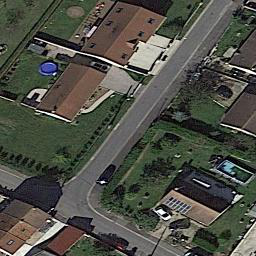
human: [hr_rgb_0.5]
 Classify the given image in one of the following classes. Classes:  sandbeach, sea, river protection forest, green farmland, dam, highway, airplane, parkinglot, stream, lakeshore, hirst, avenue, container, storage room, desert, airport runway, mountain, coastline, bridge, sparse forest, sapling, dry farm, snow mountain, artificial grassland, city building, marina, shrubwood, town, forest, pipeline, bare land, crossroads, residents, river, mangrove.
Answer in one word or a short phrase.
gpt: residents